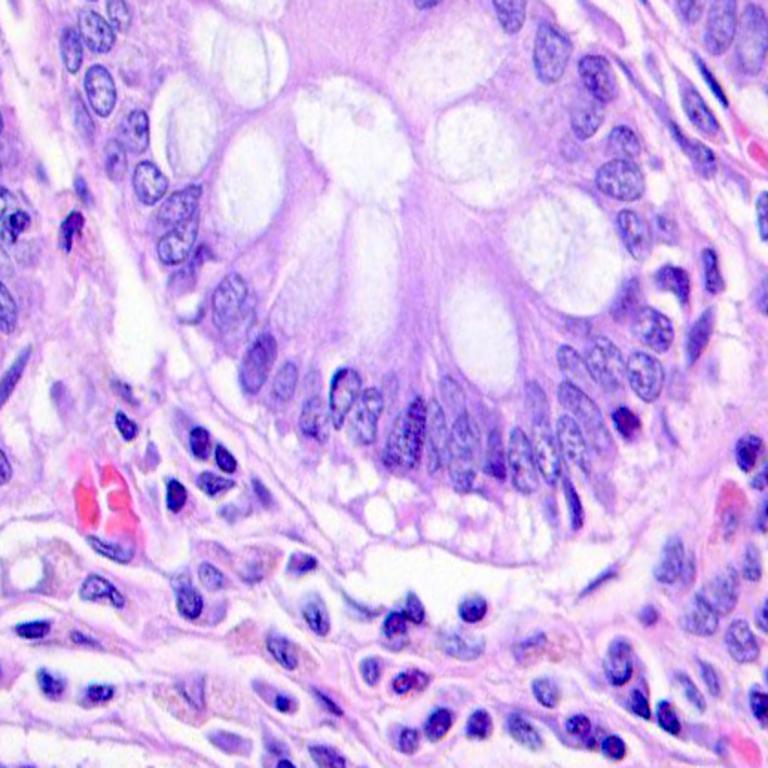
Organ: colon
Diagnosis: benign